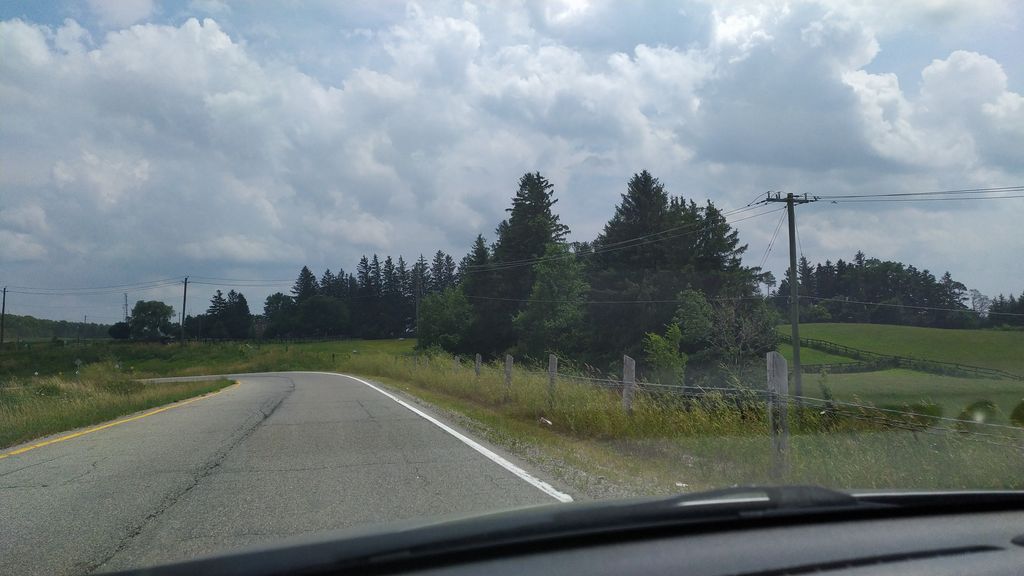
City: kitchener-waterloo